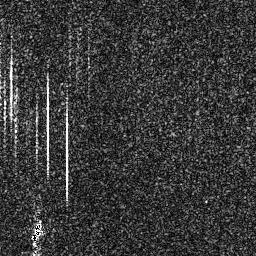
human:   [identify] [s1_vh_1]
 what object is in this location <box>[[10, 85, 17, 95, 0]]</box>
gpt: <ref>1 small ship at the bottom left</ref>